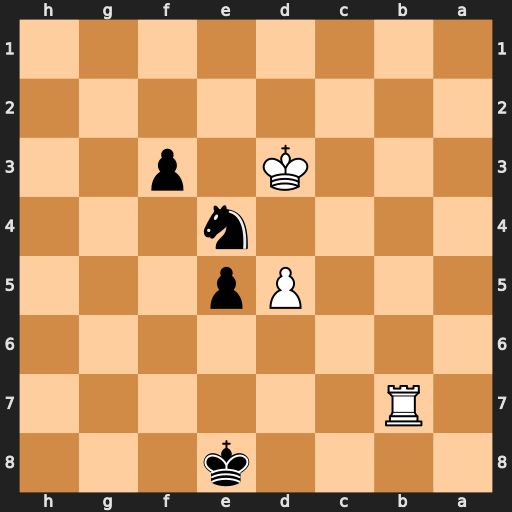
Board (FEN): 4k3/1R6/8/3Pp3/4n3/3K1p2/8/8
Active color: b
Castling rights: -
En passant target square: -
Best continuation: Nc5+ Ke3 Nxb7